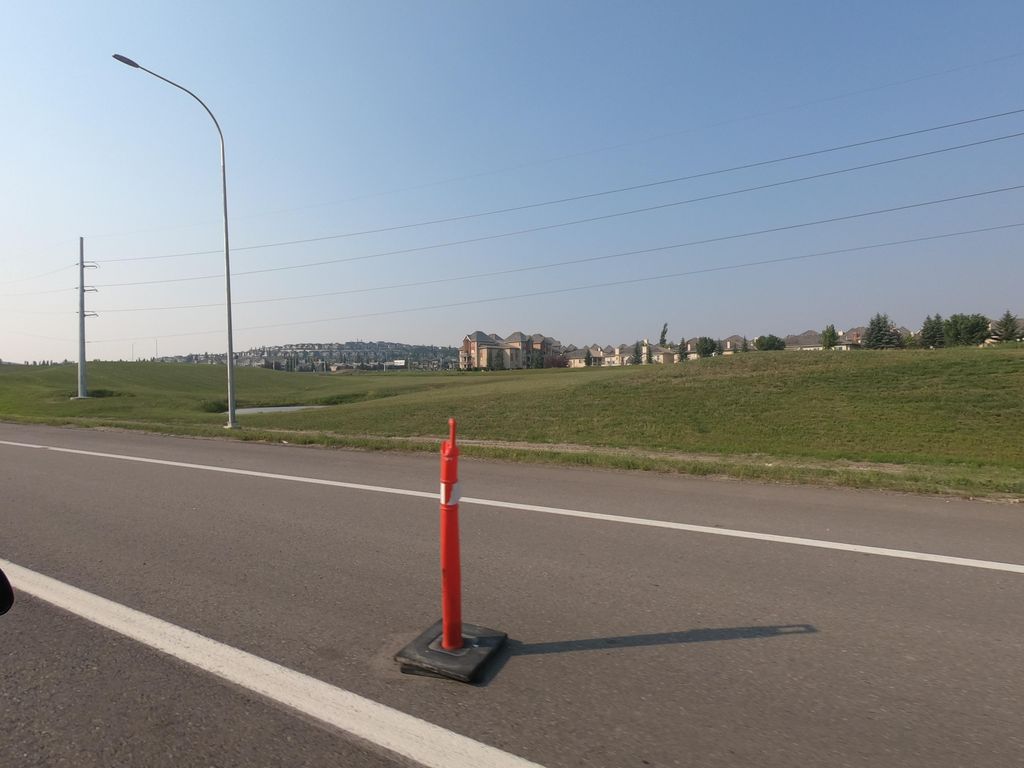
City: calgary